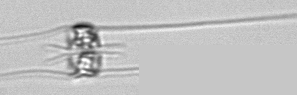
Label: Chaetoceros_danicus